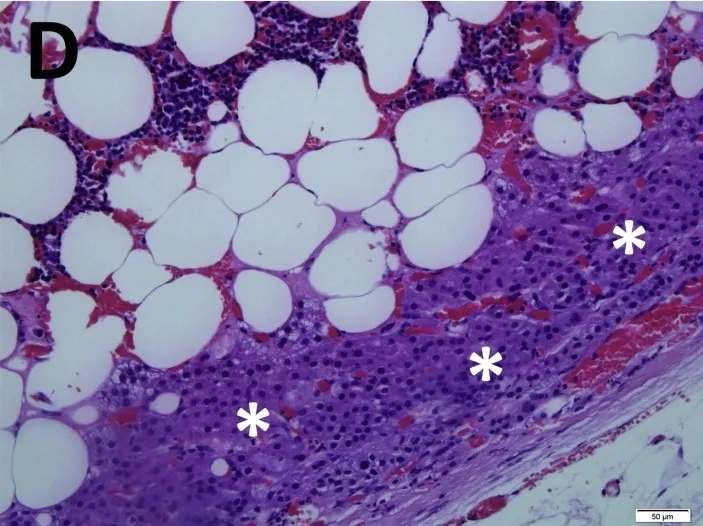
(D) Tumour with adjacent adrenal cortex (*) (x20 magnification).
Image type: pathology (h&e)